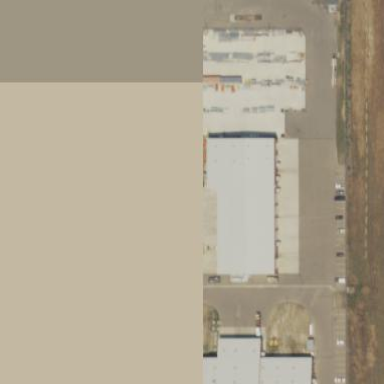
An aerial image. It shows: Industrial area.